Field crop: maize
Growth stage: 2
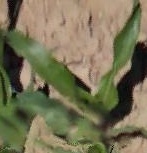
Species: maize